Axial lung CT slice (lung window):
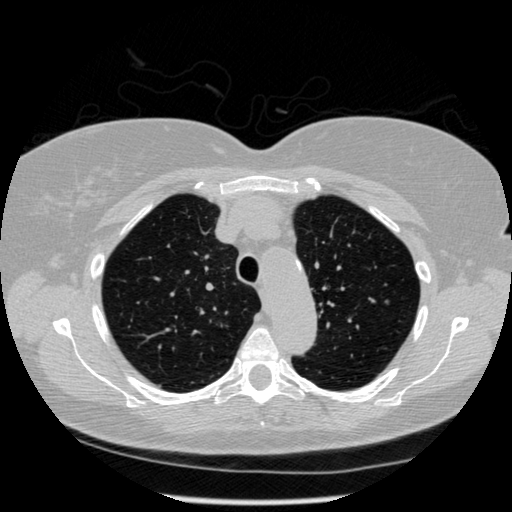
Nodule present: yes
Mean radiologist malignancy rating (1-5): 3